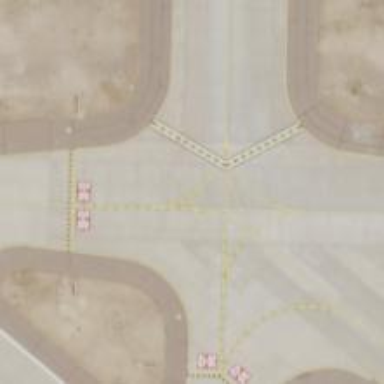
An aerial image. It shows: Image of taxiway at airport.